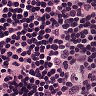
Metastatic tissue present: no